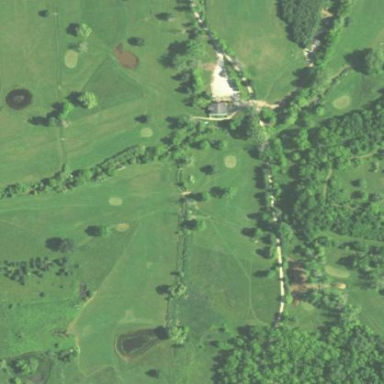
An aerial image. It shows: Golf course surrounded by greenery.